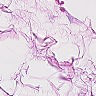
Metastatic tissue present: no